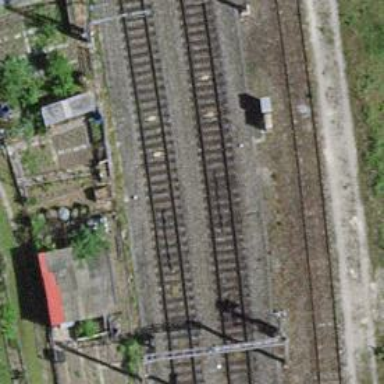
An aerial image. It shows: Railway track with contact line for electrification.